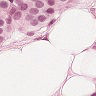
Metastatic tissue present: yes